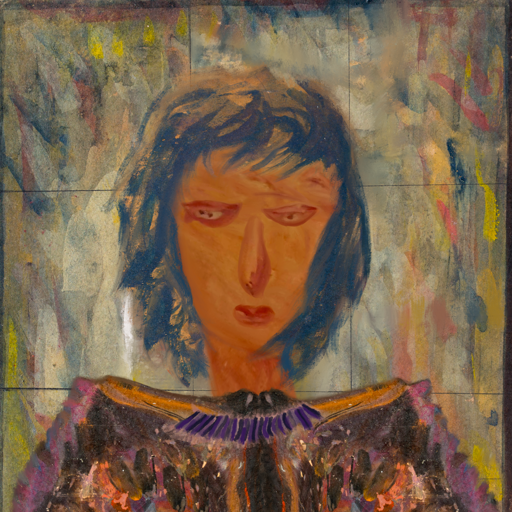
Background: GypsyMother, Head And Neck Front: Pious_Lady, Face Front: Pious_Lady, Bust: Gypsy_Queen, Hair Front: InTheSun, Head Accessory: Blank, Second Necklace: Blank, Necklace: HillGirl, Baby: Blank